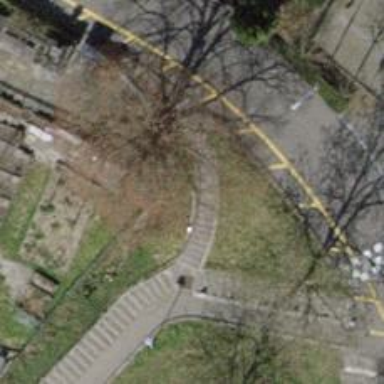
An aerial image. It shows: Stone steps on the road.